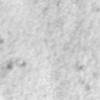
Label: no_change